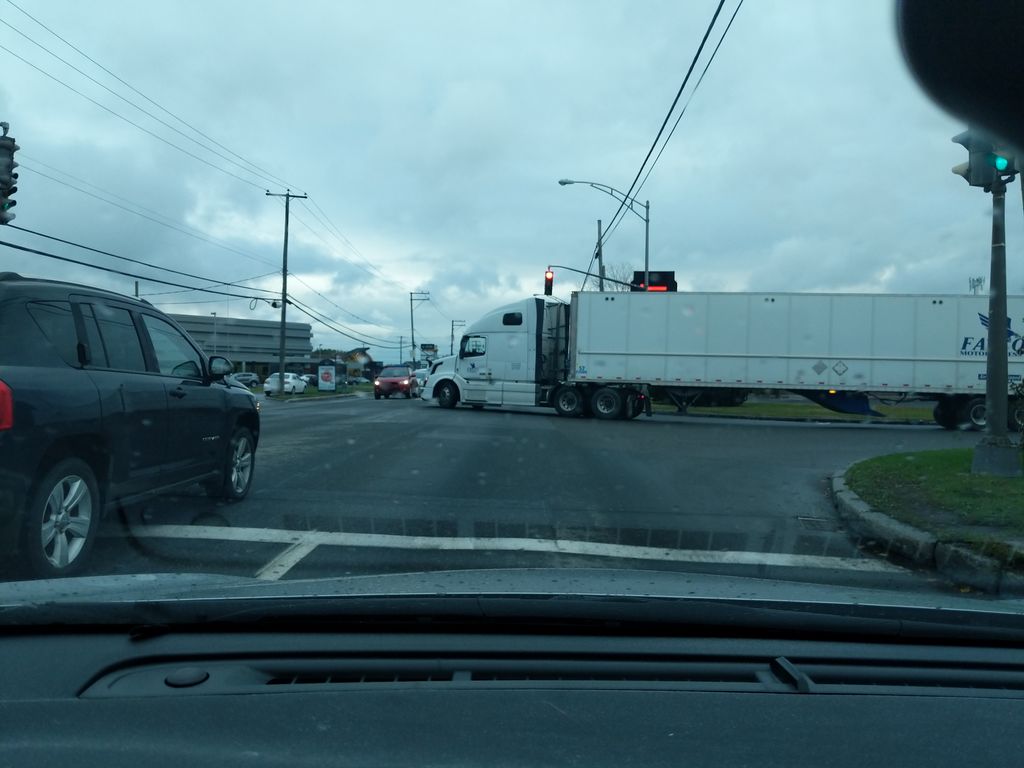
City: quebec_city